Question: I have a form that users can use to edit data in my database. The database is structured like this:

If a user wants to edit both a FAVE_COLOR and a FAVE_FOOD, how would I go about doing that in my SQL statement? I can think of this, but is there a way to do this in one statement?
'''
string sql1 = "UPDATE MYTABLE " +
"SET PROP_VALUE = '" + form["color"] + "' " +
"WHERE ID = " + form["id"] + " " +
"AND PROP_NAME = 'FAVE_COLOR'"
string sql2 = "UPDATE MYTABLE " +
"SET PROP_VALUE = '" + form["food"] + "' " +
"WHERE ID = " + form["id"] + " " +
"AND PROP_NAME = 'FAVE_FOOD'"
'''
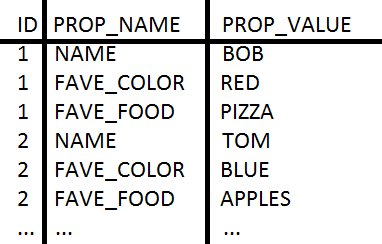
Answer: '''
string sql = "UPDATE MYTABLE " +
"SET PROP_VALUE = CASE " +
"WHEN PROP_NAME = 'FAVE_COLOR' THEN '" + form["color"] + "' " +
"WHEN PROP_NAME = 'FAVE_FOOD' THEN '" + form["food"] + "' " +
"END " +
"WHERE ID = " + form["id"] + " " +
"AND PROP_NAME IN ('FAVE_COLOR', 'FAVE_FOOD')"
'''
But beware of SQL injection! You should be using <URL>.